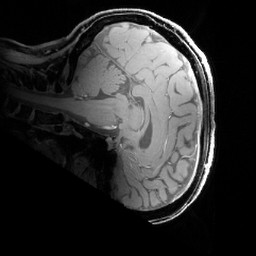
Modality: T1w
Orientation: sagittal
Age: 33
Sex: female
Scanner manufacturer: siemens
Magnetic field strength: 7 T
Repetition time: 4.3 s
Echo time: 0.00227 s